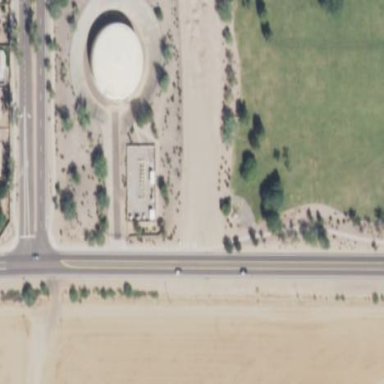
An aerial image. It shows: Water storage structure made by man.